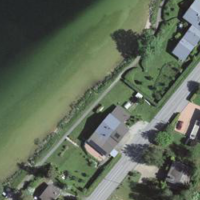
EUNIS habitat code: 55
Species observed at this site:
Acer campestre